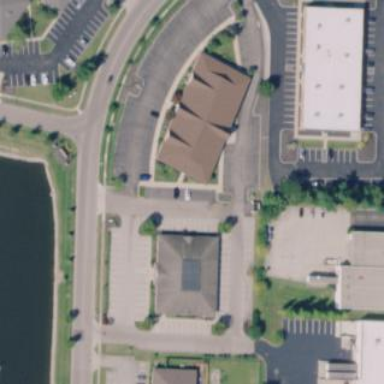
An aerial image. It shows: Commercial building with gabled brown roof. The overall building color is also brown.